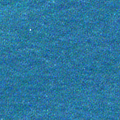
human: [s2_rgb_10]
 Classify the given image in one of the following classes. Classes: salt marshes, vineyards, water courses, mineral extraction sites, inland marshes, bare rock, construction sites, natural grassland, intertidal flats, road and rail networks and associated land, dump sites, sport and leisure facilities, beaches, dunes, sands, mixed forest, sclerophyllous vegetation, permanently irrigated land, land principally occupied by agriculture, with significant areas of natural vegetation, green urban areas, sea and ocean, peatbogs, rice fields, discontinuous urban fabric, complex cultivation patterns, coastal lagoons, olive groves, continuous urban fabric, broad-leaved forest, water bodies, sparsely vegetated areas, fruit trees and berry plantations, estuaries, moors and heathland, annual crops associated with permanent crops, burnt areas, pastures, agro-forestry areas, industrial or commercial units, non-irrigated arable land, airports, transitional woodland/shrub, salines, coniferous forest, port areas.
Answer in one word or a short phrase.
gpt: sea and ocean